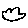
Label: cloud